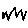
Label: zigzag